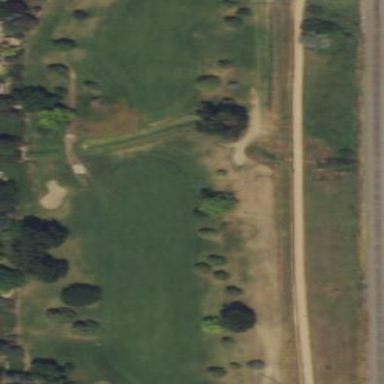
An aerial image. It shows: Golf fairway surrounded by grass.